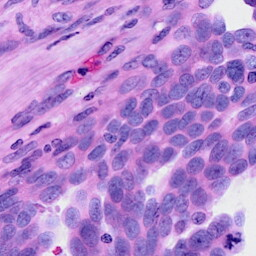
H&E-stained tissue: Ovarian